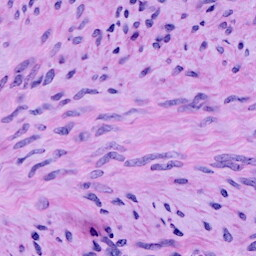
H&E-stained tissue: Cervix